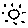
Label: sun